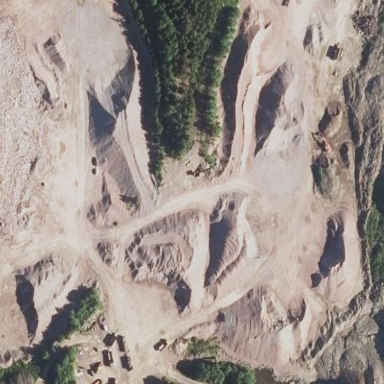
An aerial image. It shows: Quarry area.